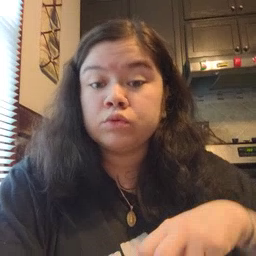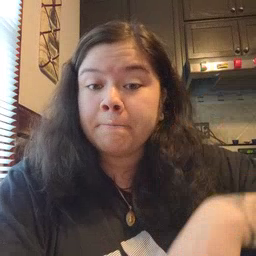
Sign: jump